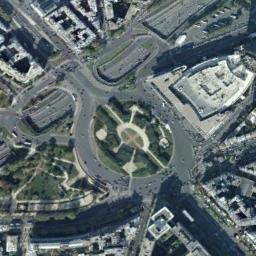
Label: roundabout